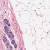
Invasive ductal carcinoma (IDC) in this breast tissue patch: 0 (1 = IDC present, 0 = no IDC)